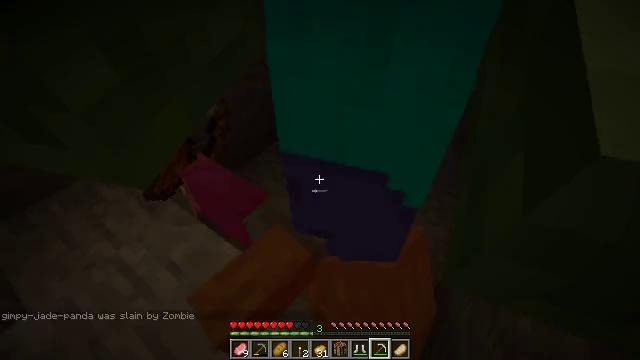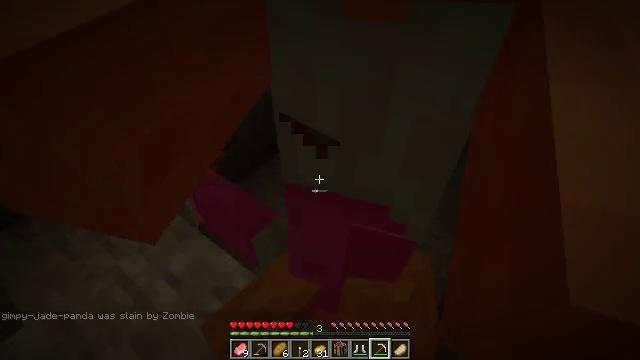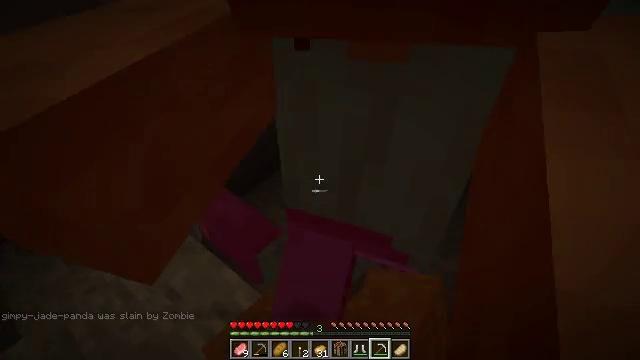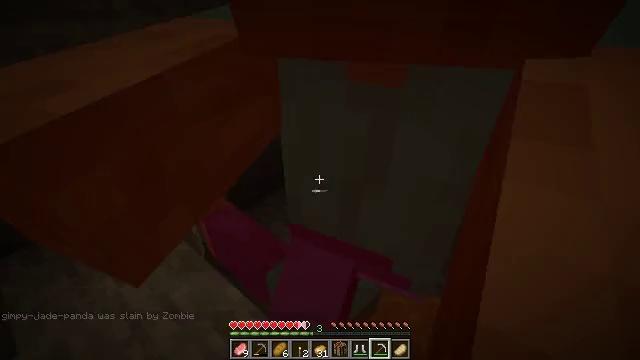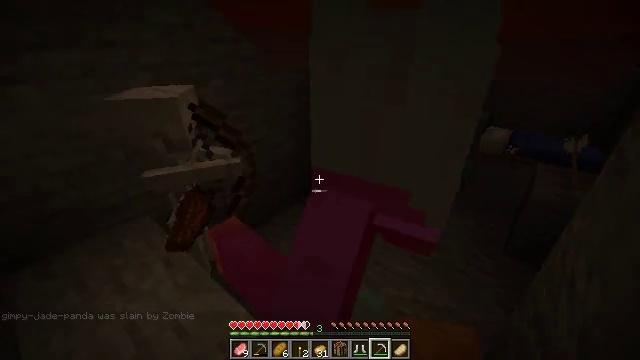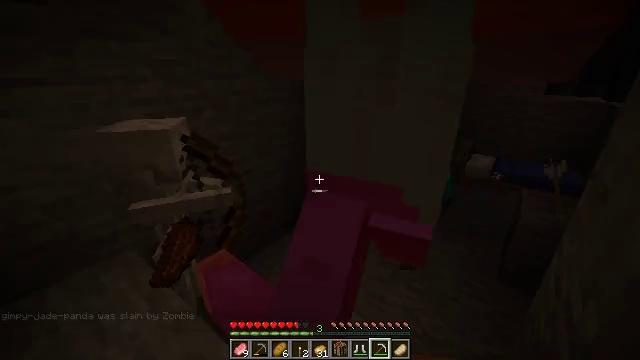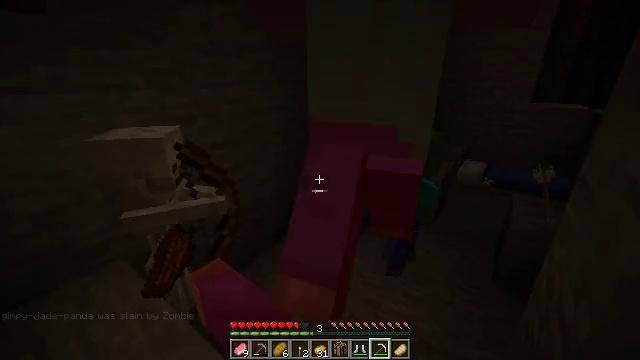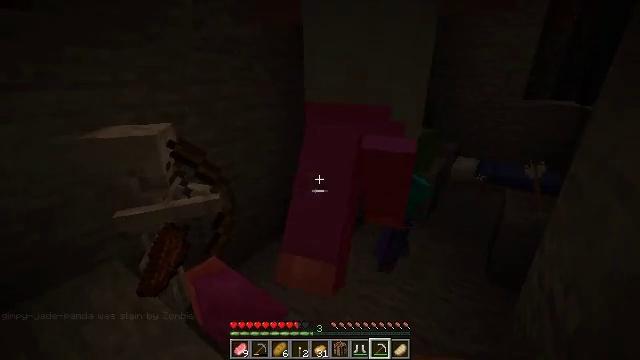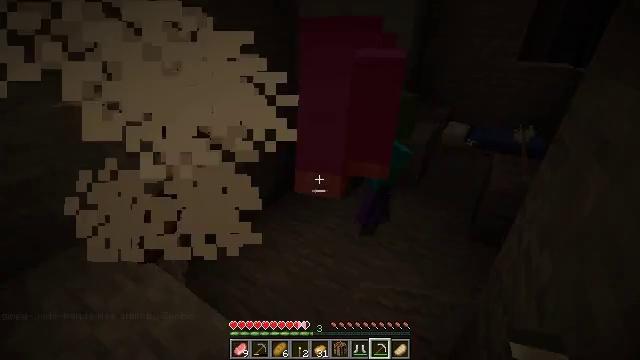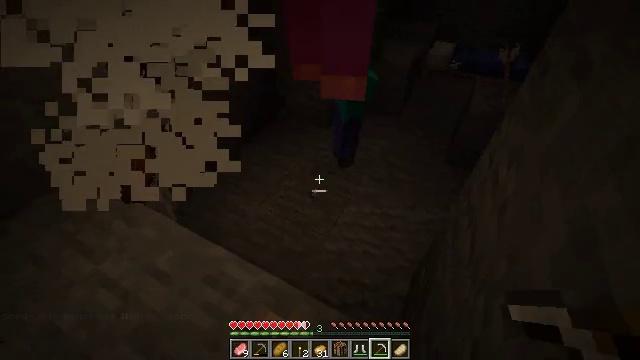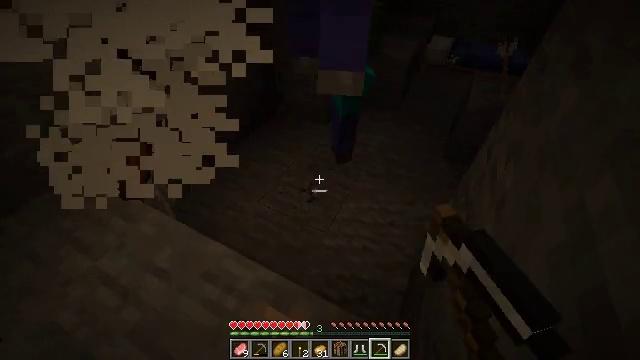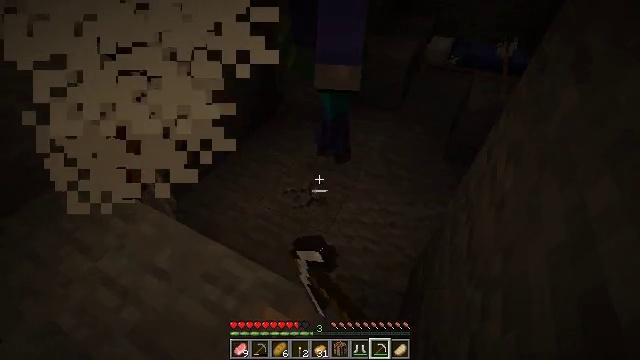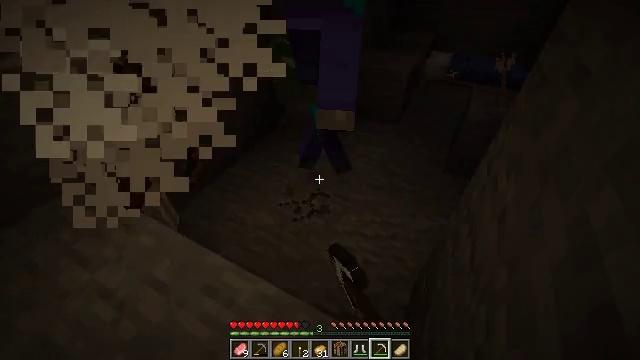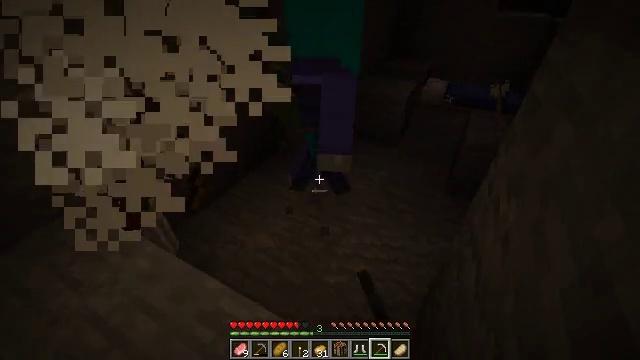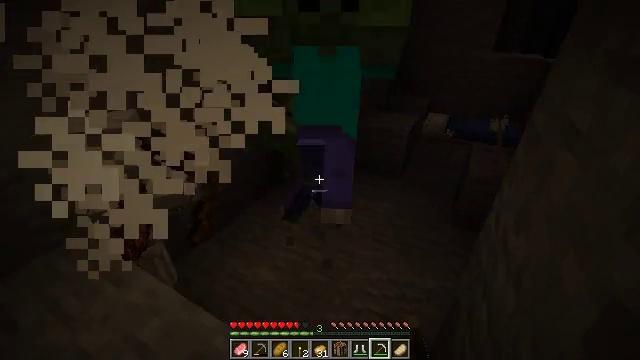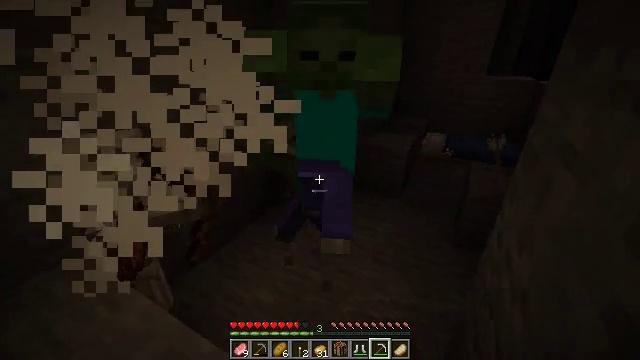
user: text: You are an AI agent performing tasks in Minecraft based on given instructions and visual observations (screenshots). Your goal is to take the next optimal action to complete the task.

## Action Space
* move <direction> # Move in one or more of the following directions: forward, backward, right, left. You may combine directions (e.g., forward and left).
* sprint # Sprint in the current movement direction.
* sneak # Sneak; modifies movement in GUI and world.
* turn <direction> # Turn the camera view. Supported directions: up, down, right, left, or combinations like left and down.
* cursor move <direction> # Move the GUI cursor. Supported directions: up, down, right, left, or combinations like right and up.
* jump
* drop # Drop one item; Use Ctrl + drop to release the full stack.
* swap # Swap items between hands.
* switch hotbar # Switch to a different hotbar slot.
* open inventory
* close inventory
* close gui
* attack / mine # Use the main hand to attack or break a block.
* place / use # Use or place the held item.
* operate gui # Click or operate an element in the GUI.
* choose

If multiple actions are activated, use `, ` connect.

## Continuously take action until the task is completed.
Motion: motion action
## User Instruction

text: Hunt the zombie.
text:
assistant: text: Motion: turn up
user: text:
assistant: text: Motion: turn left and up
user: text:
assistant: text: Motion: turn left and up
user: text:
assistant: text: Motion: turn left and up
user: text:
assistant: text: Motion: turn right and up
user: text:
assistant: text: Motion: turn right and up
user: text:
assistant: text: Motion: turn right
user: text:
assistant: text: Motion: turn right and down
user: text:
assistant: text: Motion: turn right and down, attack / mine
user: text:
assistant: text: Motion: attack / mine
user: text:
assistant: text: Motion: attack / mine
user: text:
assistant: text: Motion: turn up, attack / mine
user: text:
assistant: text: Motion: turn up
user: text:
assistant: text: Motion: turn up
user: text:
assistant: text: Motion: turn up
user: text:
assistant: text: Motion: turn up
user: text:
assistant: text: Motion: turn up
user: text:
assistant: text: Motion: turn left and up
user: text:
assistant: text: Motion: no_op
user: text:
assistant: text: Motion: turn down, attack / mine
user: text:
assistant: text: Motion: turn down, attack / mine
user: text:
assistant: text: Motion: turn down, attack / mine
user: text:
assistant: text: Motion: turn down, attack / mine
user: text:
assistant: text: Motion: no_op
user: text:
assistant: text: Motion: no_op